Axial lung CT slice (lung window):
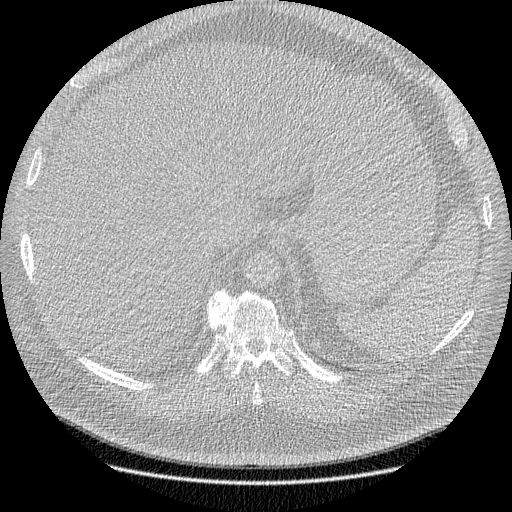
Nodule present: no